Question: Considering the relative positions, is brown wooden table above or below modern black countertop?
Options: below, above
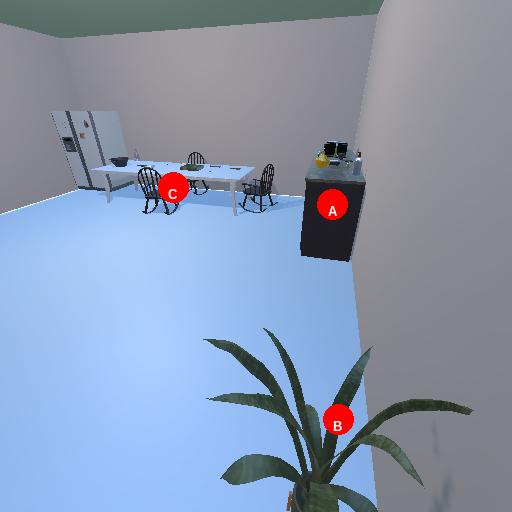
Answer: below